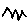
Label: zigzag